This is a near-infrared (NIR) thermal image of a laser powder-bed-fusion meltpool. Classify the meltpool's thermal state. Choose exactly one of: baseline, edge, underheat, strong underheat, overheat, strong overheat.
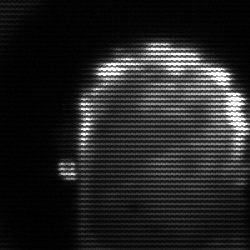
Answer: baseline